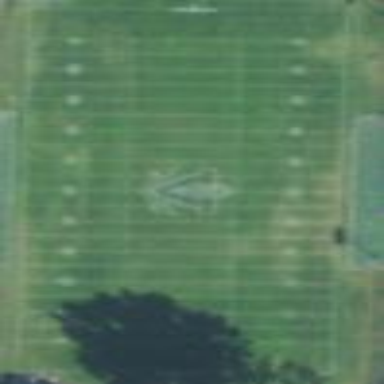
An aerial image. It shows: American football pitch for leisure and sport activities.